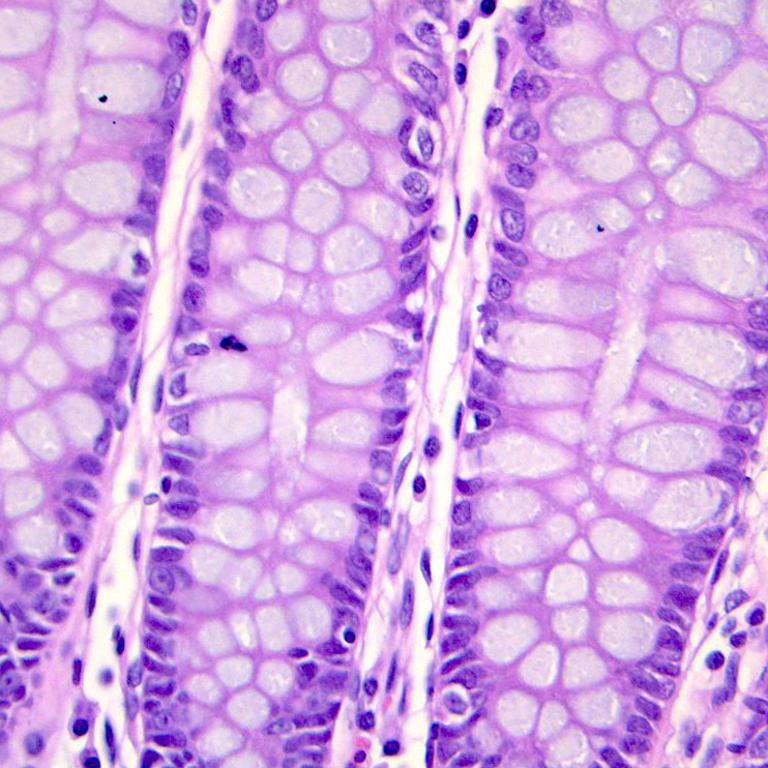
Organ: colon
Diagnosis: benign